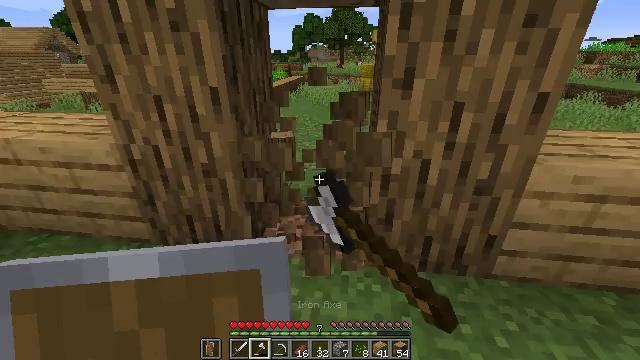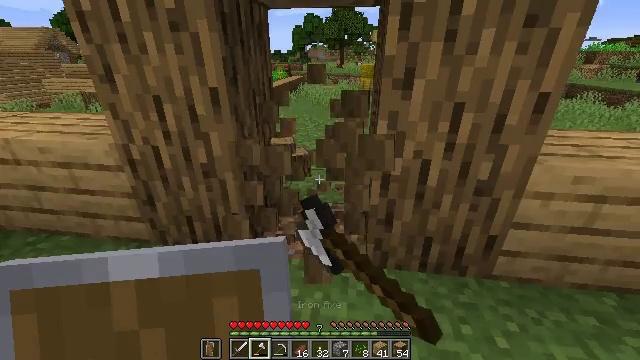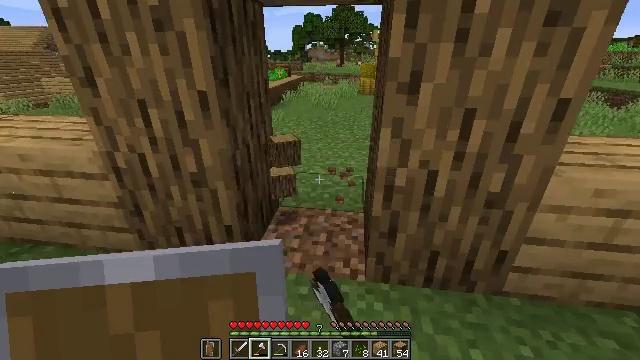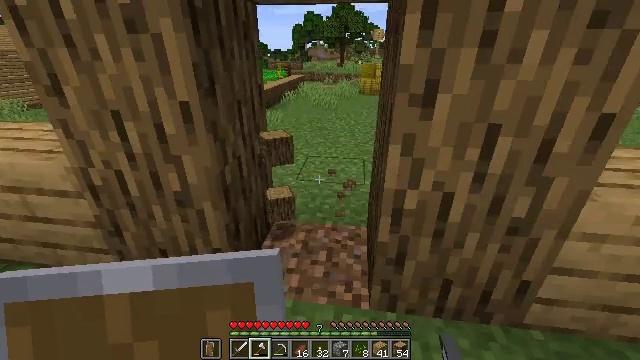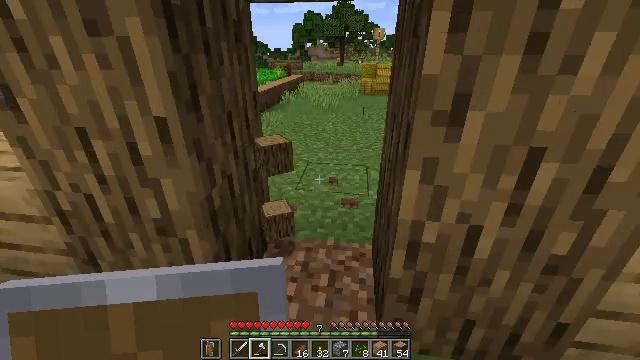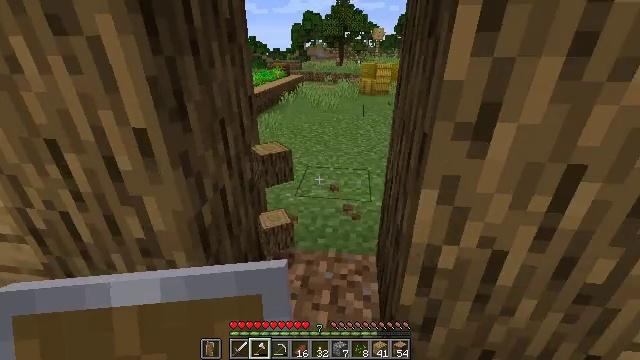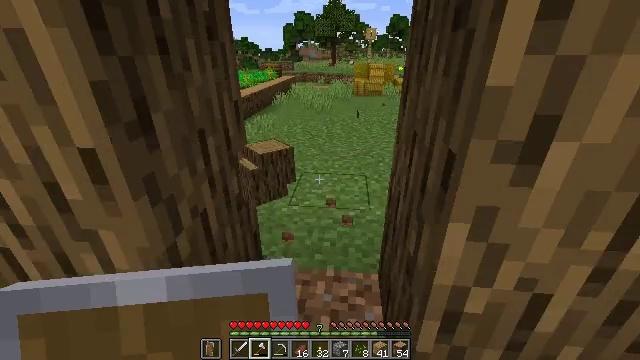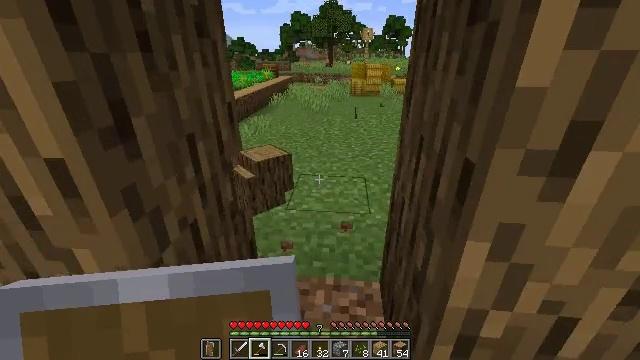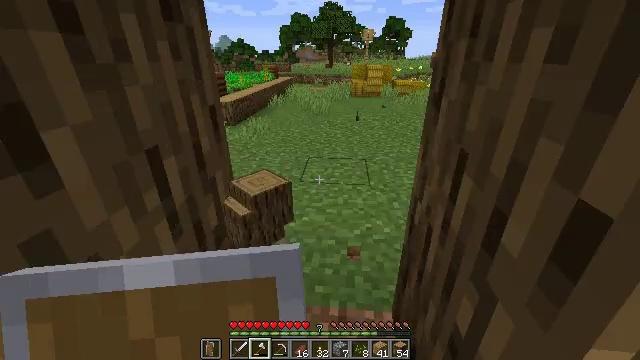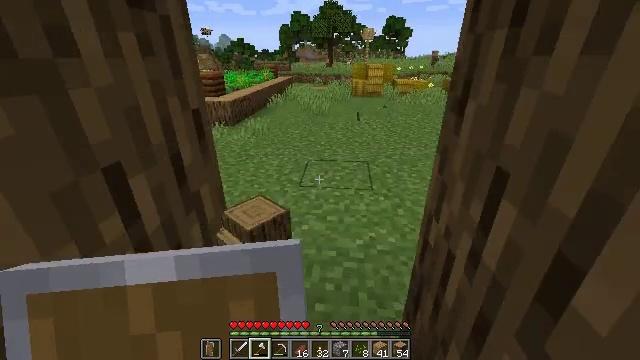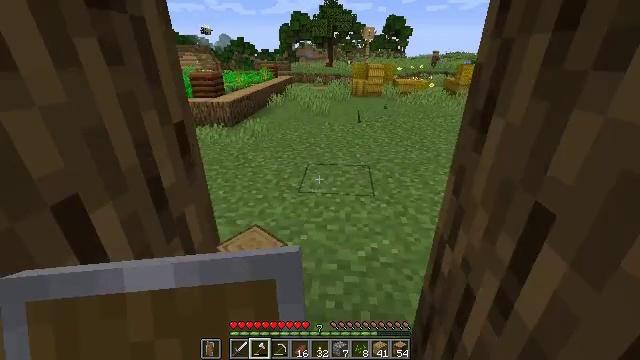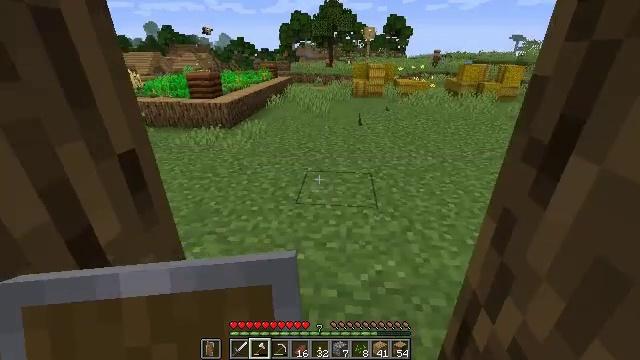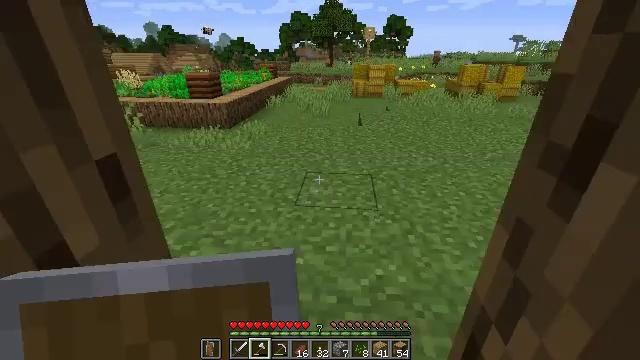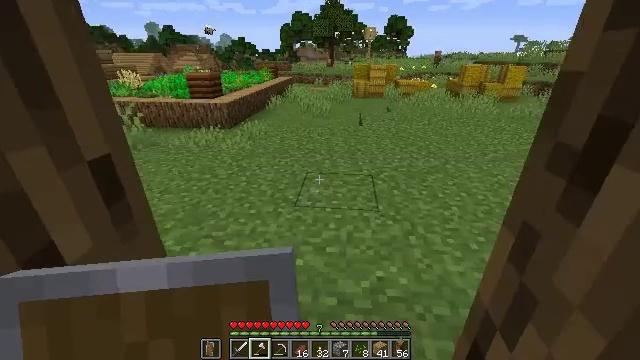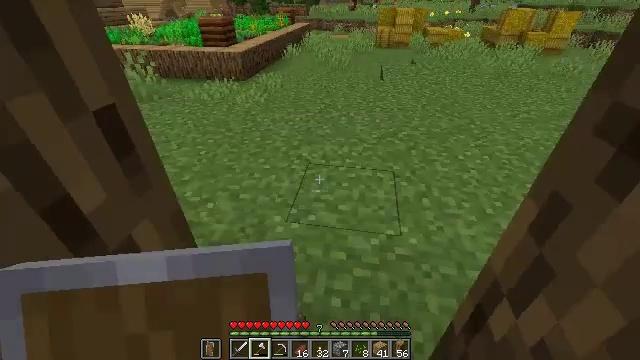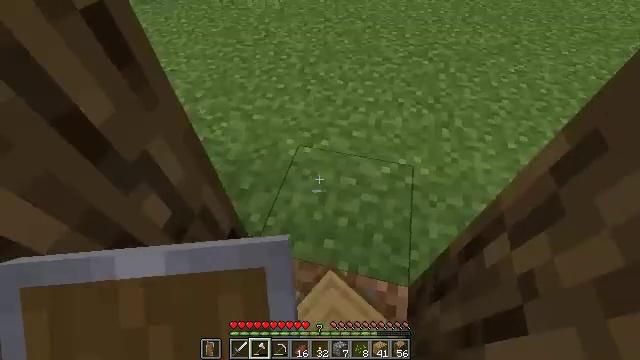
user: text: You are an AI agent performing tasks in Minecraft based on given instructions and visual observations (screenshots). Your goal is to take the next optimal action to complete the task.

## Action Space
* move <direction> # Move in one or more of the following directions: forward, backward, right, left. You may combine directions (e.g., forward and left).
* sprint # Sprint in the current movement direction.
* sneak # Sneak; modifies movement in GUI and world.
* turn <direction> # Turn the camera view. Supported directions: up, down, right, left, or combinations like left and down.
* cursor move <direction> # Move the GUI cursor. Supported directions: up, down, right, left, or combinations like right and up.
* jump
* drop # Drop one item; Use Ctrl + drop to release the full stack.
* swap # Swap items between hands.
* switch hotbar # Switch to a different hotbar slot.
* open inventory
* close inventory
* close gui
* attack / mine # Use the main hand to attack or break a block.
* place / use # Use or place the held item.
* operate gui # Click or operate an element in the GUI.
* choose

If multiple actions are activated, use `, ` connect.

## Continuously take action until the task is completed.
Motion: motion action
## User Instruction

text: Attack the ground to gather dirt.
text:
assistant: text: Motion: move forward, attack / mine
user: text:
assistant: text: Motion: move forward, attack / mine
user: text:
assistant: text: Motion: move forward, attack / mine
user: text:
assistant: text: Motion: move forward
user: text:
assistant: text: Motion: move forward
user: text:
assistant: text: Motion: move forward, turn right
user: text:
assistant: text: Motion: move forward
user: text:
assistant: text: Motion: move forward
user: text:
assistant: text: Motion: move forward
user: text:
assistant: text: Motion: move forward
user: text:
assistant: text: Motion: no_op
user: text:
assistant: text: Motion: no_op
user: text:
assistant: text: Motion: no_op
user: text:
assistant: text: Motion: turn left and down
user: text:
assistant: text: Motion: turn left and down
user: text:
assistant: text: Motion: turn down
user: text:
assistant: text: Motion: move back
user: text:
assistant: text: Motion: move back
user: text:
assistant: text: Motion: move back, attack / mine
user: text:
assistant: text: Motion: move back, attack / mine
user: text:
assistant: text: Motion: attack / mine
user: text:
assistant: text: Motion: attack / mine
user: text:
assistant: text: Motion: attack / mine
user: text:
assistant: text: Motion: attack / mine
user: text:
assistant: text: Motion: attack / mine
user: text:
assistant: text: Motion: attack / mine
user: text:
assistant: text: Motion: attack / mine
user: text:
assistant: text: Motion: attack / mine
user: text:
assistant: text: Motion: attack / mine
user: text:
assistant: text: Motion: attack / mine